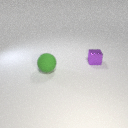
large green rubber sphere to the left of small purple metal cube